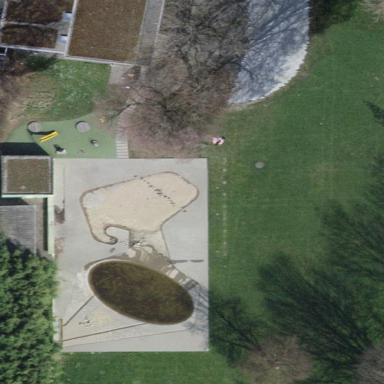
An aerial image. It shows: Outdoor wading swimming pool on leisure land.